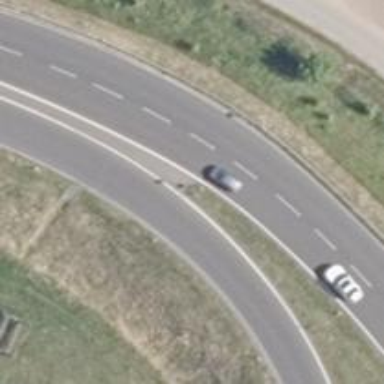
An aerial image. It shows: Trunk link road with asphalt surface.